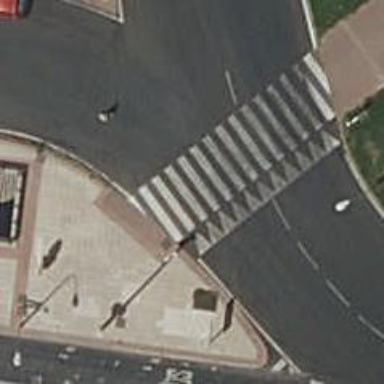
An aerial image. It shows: Uncontrolled crossing with zebra marking. There is traffic calming table in the vicinity.